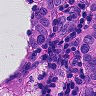
Metastatic tissue present: yes